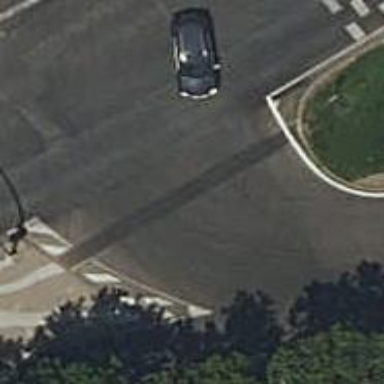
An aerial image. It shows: Asphalt road with secondary link designation.